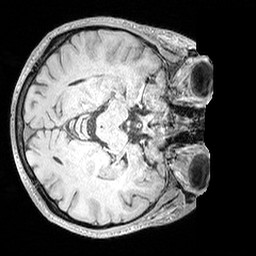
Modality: MP2RAGE
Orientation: axial
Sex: male
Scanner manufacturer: siemens
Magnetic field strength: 3 T
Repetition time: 5 s
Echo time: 0.00292 s